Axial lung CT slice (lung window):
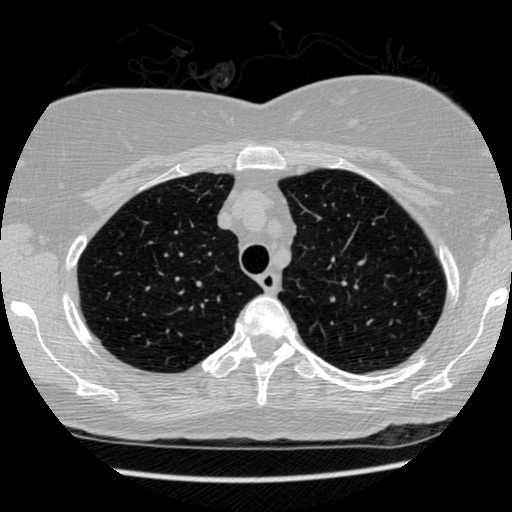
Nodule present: no